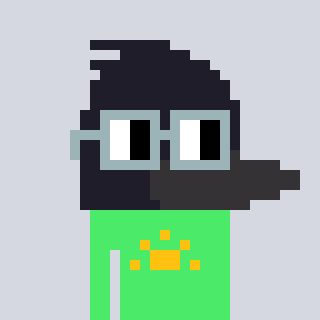
a pixel art character with square dark gray glasses, a raven-shaped head and a teal-colored body on a cool background